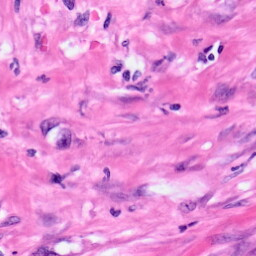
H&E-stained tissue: Pancreatic